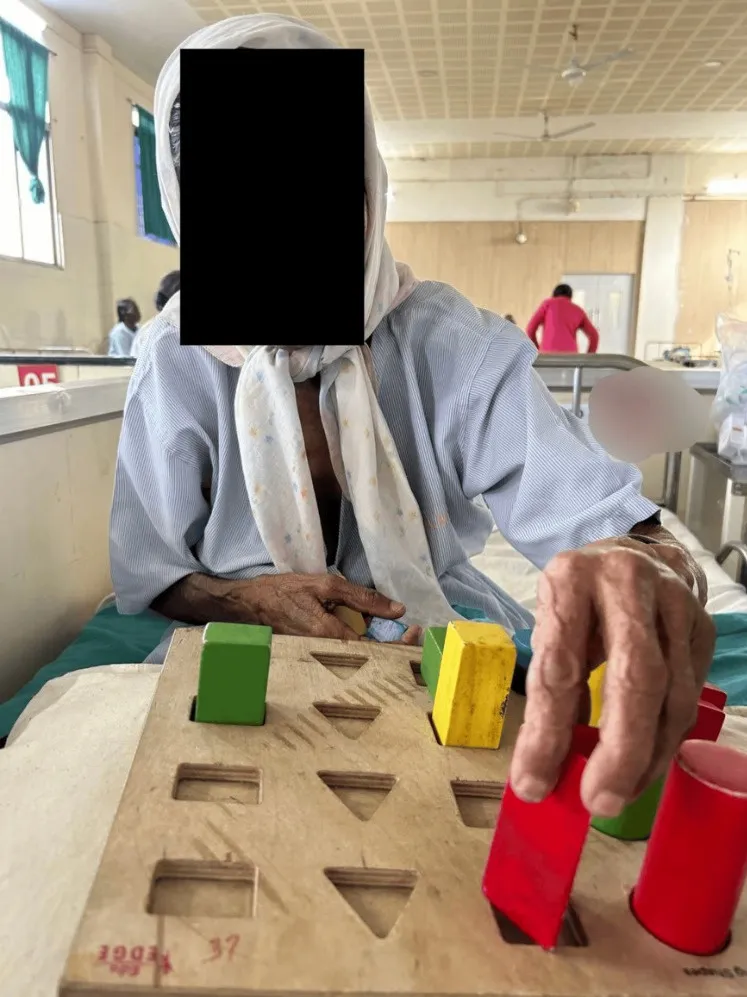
Patient performing a peg-board activity.
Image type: medical_photograph (skin_photograph)